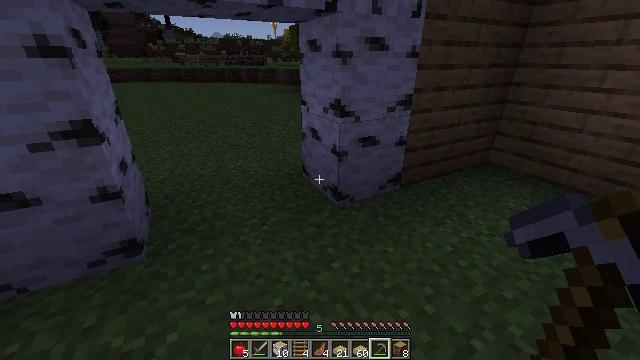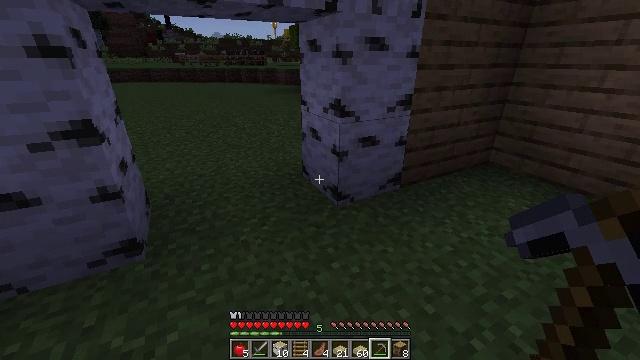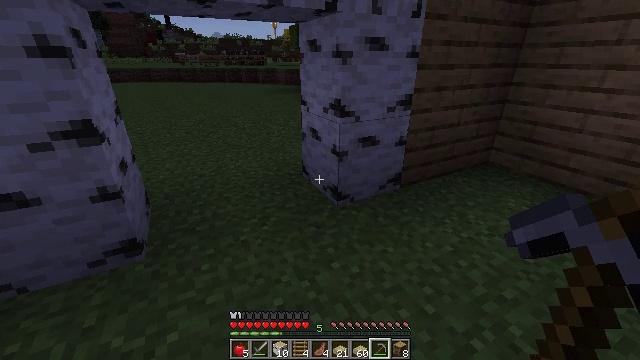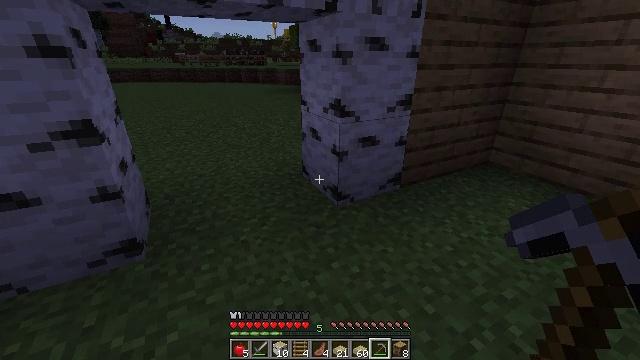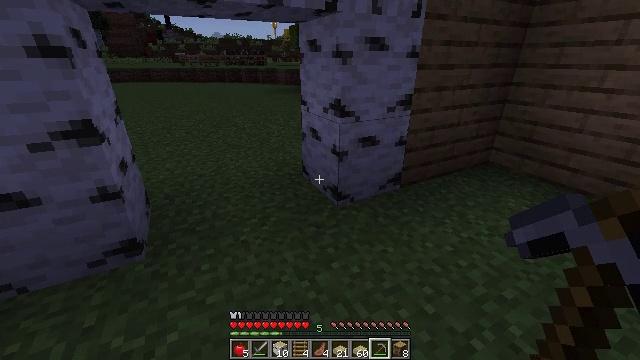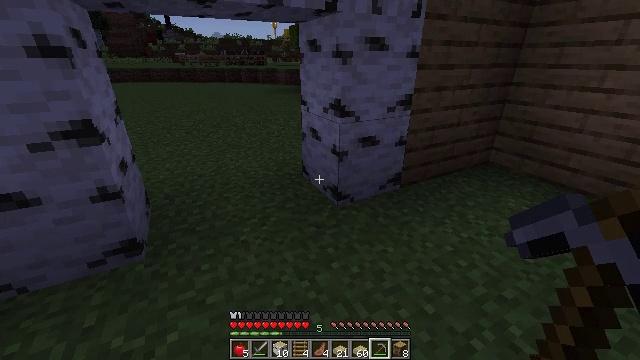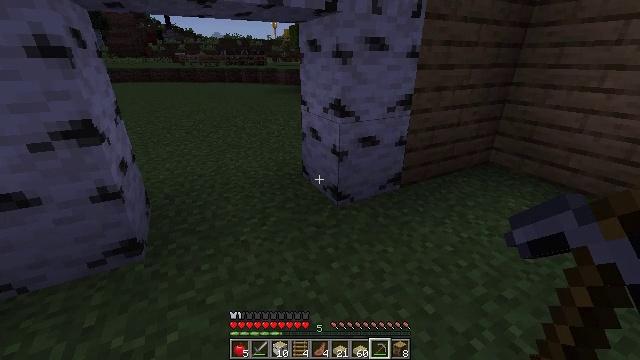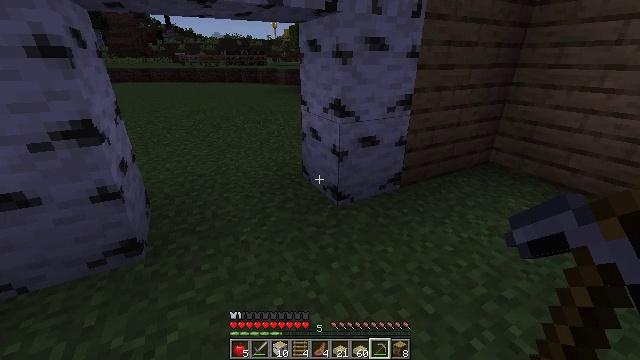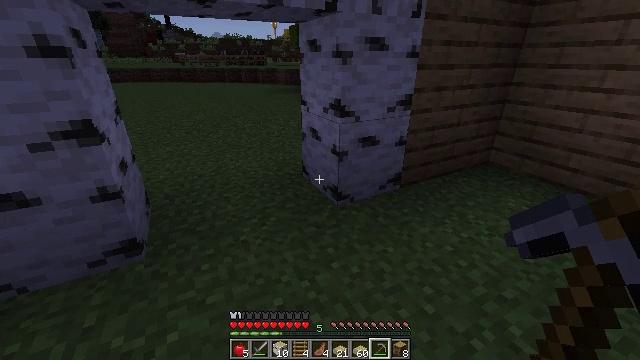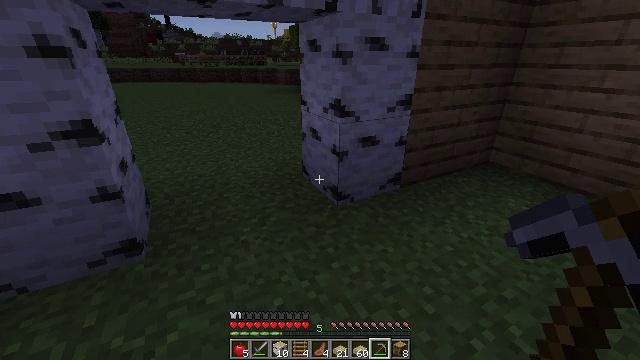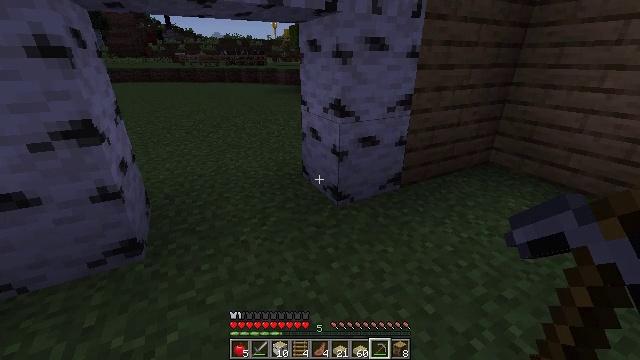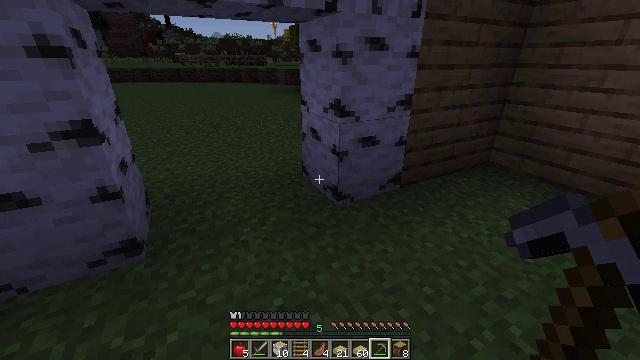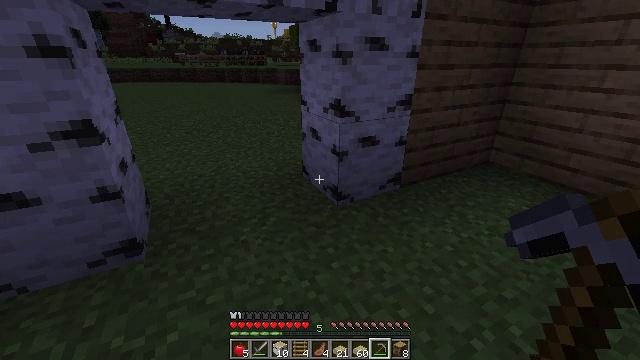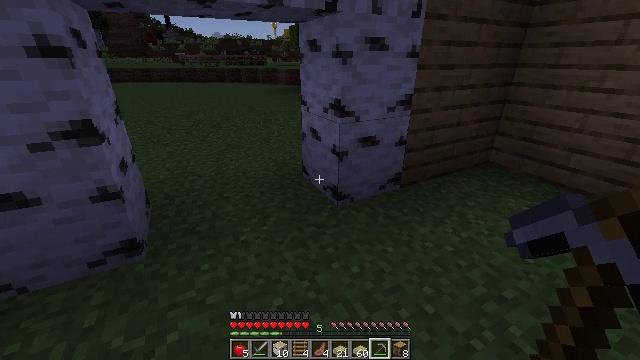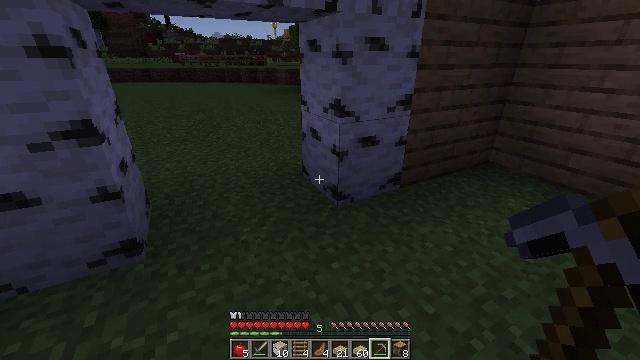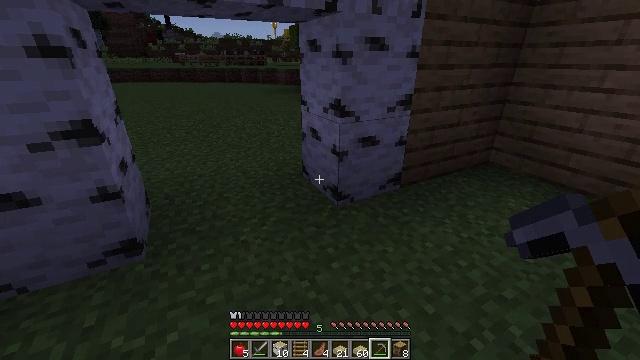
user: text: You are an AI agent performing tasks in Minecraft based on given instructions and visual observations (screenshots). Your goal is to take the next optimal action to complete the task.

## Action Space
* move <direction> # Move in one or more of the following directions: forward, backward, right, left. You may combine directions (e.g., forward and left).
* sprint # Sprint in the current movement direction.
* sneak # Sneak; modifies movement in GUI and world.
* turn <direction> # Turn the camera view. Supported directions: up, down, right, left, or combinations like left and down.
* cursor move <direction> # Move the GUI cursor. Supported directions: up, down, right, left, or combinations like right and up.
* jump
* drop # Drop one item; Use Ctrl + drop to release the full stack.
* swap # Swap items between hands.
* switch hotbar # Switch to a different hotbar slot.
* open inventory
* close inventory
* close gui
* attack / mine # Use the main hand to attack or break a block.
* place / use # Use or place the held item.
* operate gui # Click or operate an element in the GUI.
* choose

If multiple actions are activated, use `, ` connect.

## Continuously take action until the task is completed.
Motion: motion action
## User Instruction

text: Open the crafting table to craft a birch door.
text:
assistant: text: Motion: no_op
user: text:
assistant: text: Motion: no_op
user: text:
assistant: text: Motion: no_op
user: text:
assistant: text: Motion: no_op
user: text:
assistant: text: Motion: no_op
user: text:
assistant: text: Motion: no_op
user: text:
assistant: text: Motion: no_op
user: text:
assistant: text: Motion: no_op
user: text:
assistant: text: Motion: no_op
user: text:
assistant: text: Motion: no_op
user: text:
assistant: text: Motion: no_op
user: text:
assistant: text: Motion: no_op
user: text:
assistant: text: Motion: no_op
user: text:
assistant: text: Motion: no_op
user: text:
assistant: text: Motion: no_op
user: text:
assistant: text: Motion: no_op
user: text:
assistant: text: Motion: no_op
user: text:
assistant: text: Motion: no_op
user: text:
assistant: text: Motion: no_op
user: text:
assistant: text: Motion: no_op
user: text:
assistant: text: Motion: no_op
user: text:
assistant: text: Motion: no_op
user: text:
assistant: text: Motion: no_op
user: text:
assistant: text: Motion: no_op
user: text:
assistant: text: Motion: no_op
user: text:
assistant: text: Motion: no_op
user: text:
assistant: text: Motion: no_op
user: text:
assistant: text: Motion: no_op
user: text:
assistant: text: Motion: no_op
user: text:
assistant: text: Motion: no_op